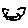
Label: cat